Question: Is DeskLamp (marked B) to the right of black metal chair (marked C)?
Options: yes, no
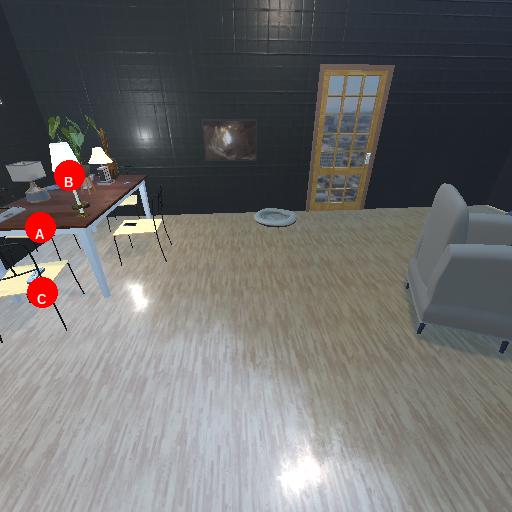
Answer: yes